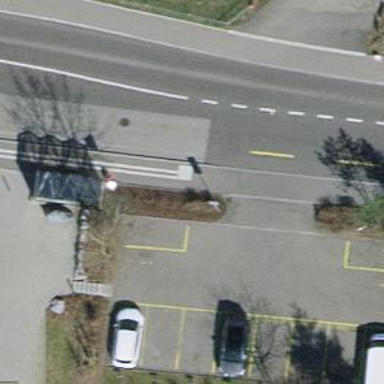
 serving as platform for public transportation."